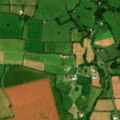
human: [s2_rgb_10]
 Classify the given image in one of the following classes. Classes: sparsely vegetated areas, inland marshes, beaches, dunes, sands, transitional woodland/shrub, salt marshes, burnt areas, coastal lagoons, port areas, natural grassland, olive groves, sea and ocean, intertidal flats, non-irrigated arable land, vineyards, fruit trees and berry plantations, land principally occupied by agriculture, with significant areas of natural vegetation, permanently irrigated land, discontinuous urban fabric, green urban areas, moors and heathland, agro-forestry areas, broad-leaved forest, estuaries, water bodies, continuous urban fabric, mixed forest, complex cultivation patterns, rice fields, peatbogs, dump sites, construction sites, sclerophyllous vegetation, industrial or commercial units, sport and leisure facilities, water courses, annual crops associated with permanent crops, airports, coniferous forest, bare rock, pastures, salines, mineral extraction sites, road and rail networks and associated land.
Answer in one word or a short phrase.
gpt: non-irrigated arable land, pastures